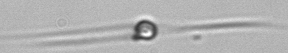
Label: Chaetoceros_danicus